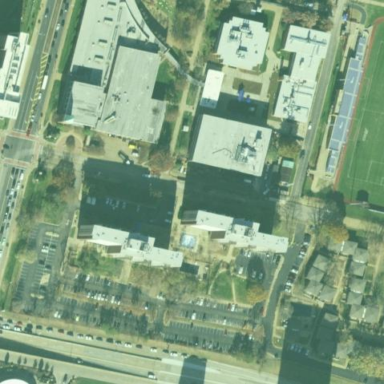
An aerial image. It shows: University building.